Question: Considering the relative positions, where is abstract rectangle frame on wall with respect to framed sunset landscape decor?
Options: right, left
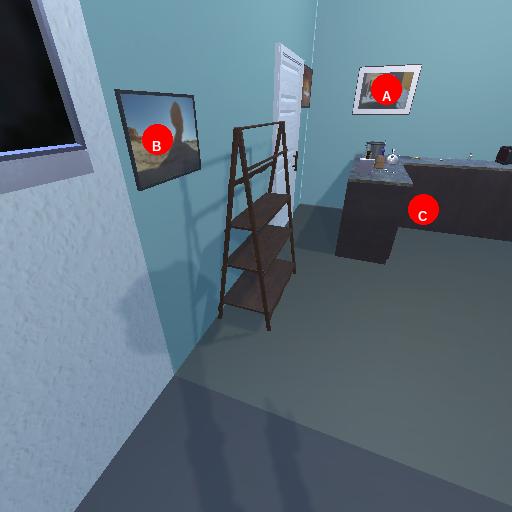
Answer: right